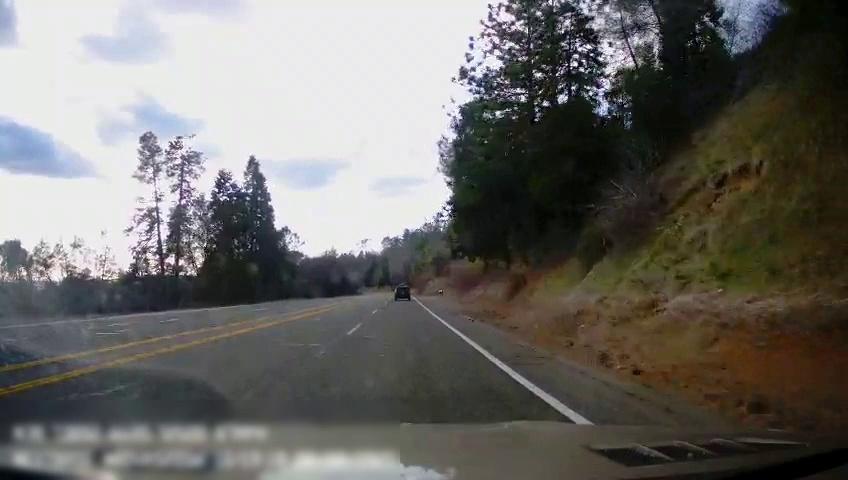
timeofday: Day
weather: Cloudy
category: Drivable Space
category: Vehicles | SUV
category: Lanes | Opposite Lane
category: Lanes | Alternate Lane
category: Lanes | Alternate Lane
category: Lanes | Current Lane
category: Lanes | Current Lane